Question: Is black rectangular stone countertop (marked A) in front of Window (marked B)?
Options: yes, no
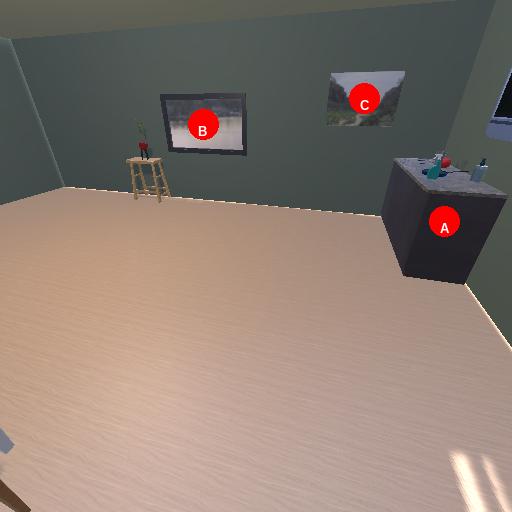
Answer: yes